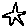
Label: star